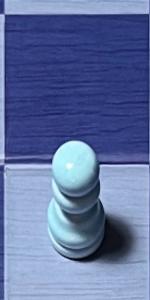
Label: Pawn_White